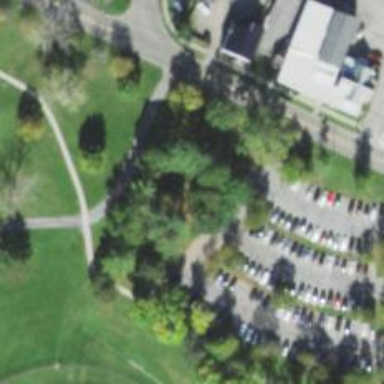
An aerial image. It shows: Disc golf basket.